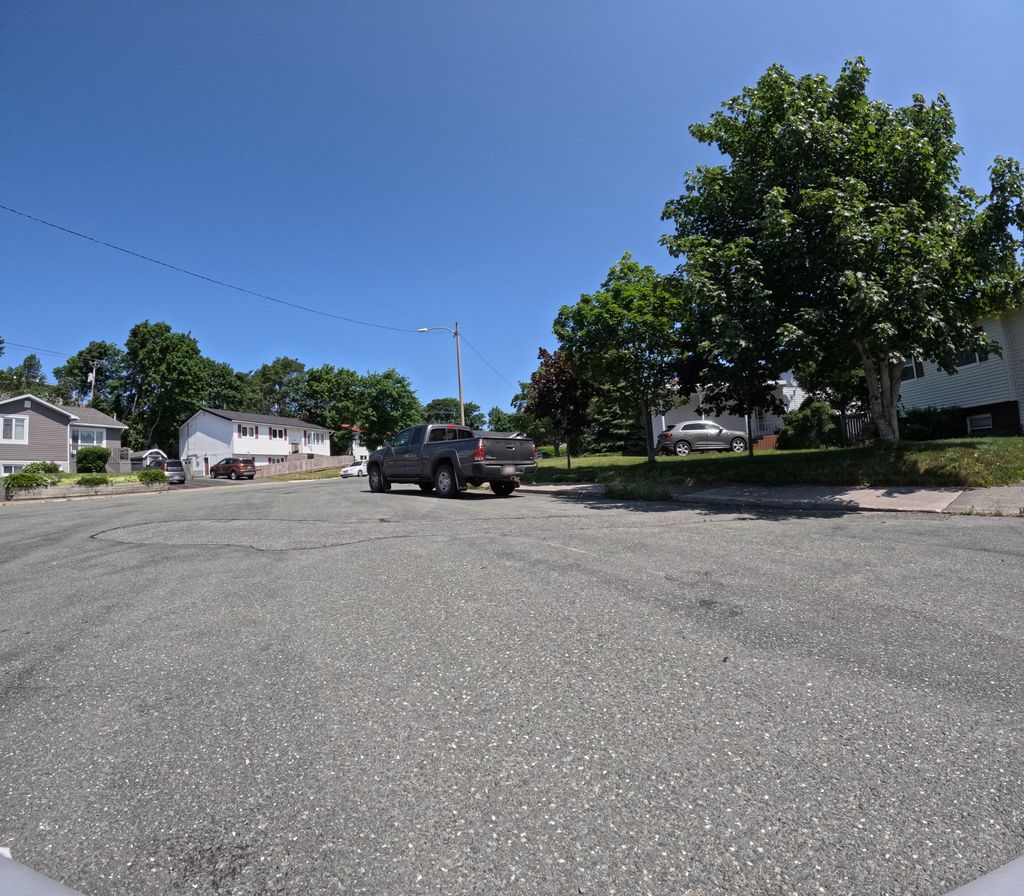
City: st_johns